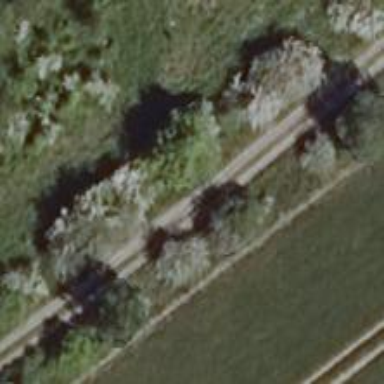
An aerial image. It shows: Row of trees in natural setting.